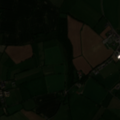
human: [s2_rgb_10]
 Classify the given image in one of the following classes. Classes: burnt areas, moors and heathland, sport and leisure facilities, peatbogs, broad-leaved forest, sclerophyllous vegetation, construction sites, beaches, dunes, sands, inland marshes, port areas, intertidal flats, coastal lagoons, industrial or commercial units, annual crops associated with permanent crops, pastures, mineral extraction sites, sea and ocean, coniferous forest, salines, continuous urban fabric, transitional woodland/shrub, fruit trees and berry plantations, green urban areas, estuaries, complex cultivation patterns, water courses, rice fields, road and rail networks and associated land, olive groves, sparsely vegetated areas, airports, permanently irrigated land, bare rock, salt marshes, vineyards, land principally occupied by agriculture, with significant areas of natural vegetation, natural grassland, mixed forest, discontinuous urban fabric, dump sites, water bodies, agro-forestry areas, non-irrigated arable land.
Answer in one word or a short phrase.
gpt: non-irrigated arable land, pastures